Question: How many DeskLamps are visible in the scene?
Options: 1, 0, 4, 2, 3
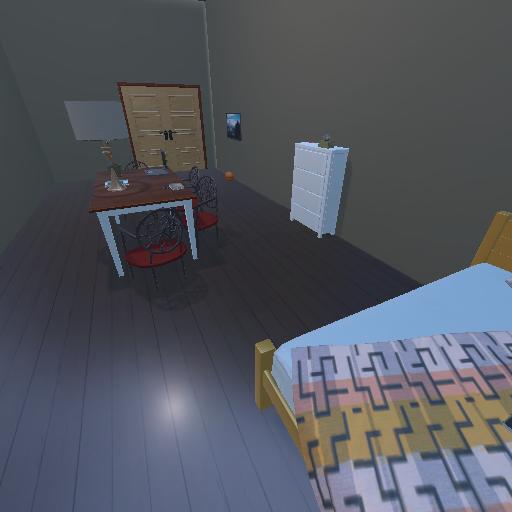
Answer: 1